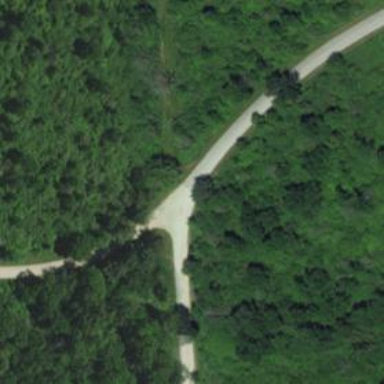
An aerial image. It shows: Excellent footway trail.